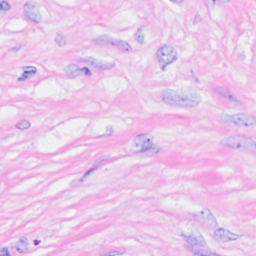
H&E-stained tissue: Breast